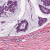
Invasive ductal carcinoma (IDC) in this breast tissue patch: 1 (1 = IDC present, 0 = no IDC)